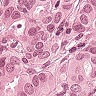
Metastatic tissue present: yes